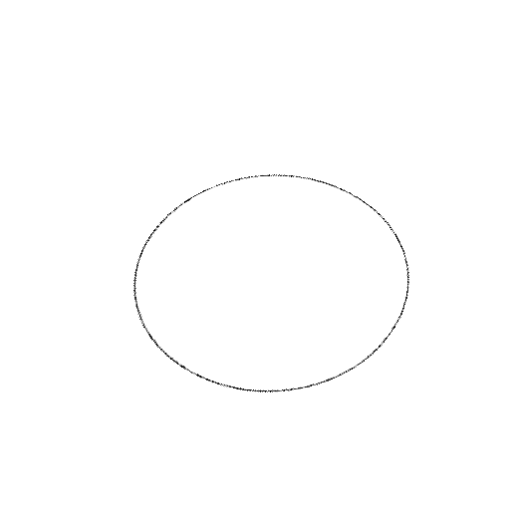
Crossing number: 0